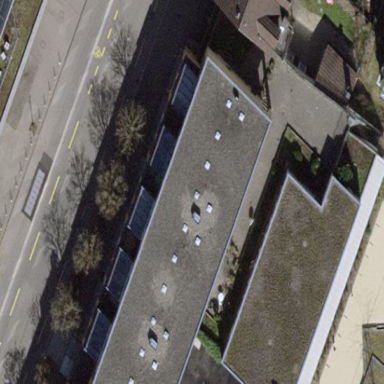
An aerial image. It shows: Flat-roofed apartment building.